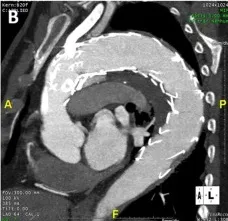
3 months.
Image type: radiology (ct)